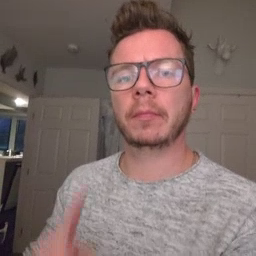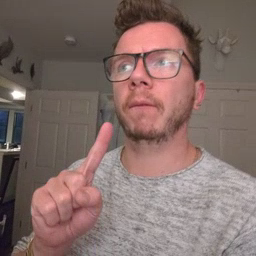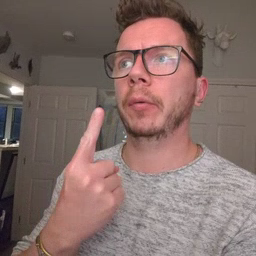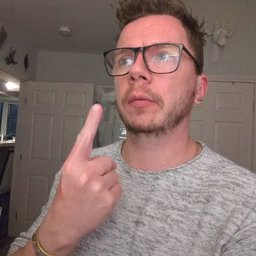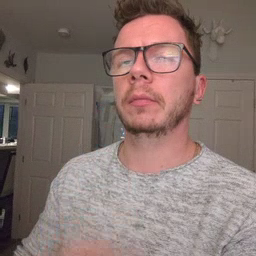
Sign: first